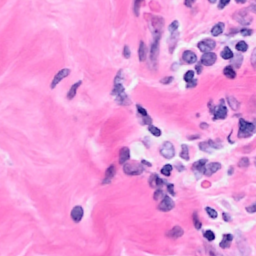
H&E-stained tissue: Breast